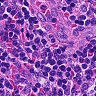
Metastatic tissue present: no